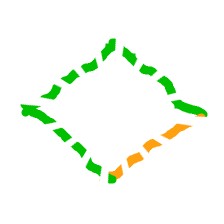
Shape: rhombus